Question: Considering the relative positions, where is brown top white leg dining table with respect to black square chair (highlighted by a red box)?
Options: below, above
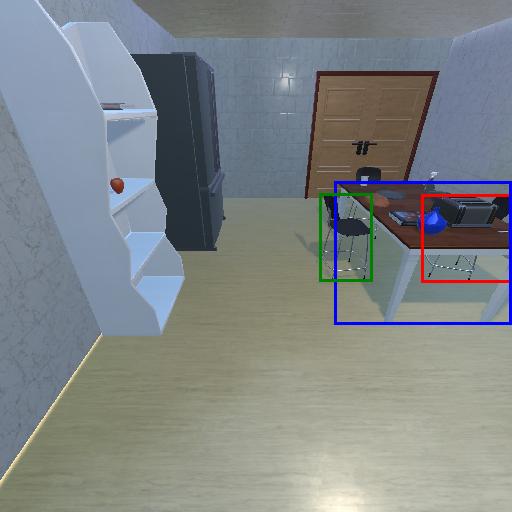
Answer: below